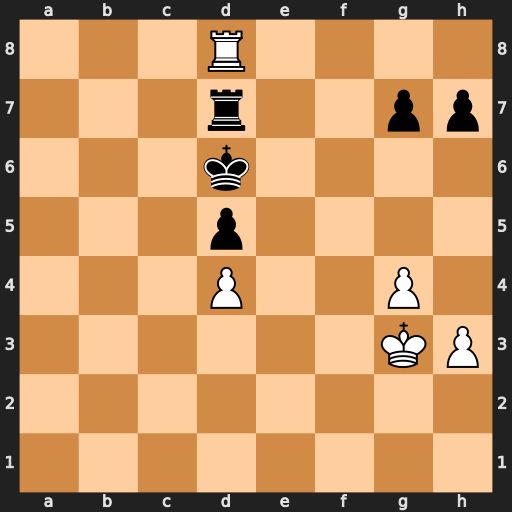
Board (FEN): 3R4/3r2pp/3k4/3p4/3P2P1/6KP/8/8
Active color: w
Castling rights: -
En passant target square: -
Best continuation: Rxd7+ Kxd7 Kf4 Ke6 Kg5 h6+ Kg6